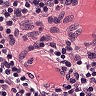
Metastatic tissue present: no